Question: I have been trying to add a wxSplitterWindow to a vertical wxBoxSizer like so:
'''
....
wxSplitterWindow * split = new wxSplitterWindow(this, wxID_ANY);
split->SplitVertically(selectPanel, trackingPanel);
verticalBox->Add(serverBarBox, 0, wxEXPAND);
verticalBox->Add(new wxStaticText(this, wxID_ANY, _("File selector:")), 0, wxEXPAND);
verticalBox->Add(split, 1, wxEXPAND);
...
'''
but this only produces results in which the wxSplitterBox floats as a tiny square in the top left of the frame. What exactly is going on here?

As you can see the top left has part of a button which is part of one of the panels im adding to the splitter window.(Note i took out the static text for this picture hence why that isn't in there, though it does display properly when not commented out)
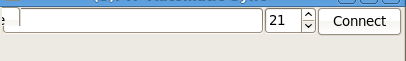
Answer: It's a problem with parenting. You need to make sure that the panels are the children of the splitter window ( selectPanel and trackingPanel)
'''
trackingPanel = new wxPanel(split,...);
'''
You might want to consider using some kind of wxWidgets designer such as wxCrafter or wxFormBuilder